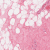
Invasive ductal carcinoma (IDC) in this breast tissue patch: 0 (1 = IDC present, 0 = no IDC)